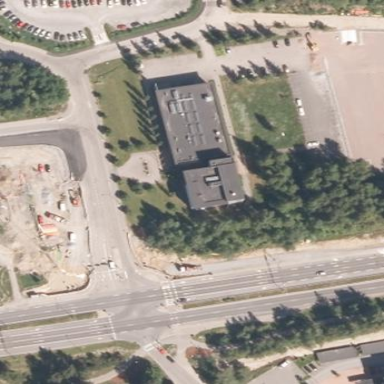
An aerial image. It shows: Building marked by its construction works.